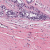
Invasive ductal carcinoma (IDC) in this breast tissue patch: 0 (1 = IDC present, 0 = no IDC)